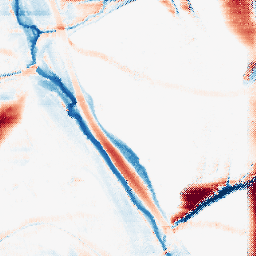
Category: morphological
Decomposition family: morphological_rect
Decomposition parameters: operation: average
width: 50
height: 10
Upsampling method: regularized
Upsampling parameters: scale: 4
lambda_reg: 0.1
Upsampling scale: 4